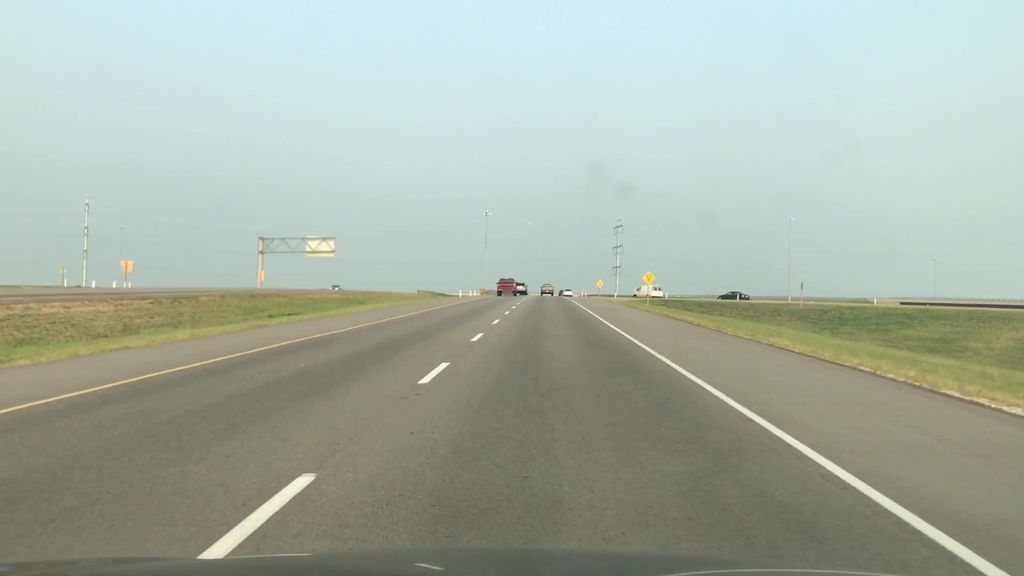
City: edmonton